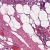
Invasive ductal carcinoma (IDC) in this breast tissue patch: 1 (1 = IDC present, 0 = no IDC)